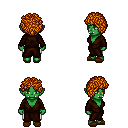
a pixel art fantasy rpg character, female body template, orc, green skin, brown robe, white pants, dark blonde curly afro hairstyle, brown slippers, four views (front, back, left, right), 2x2 character sprite sheet, small pixel art, hard edges, no anti-aliasing